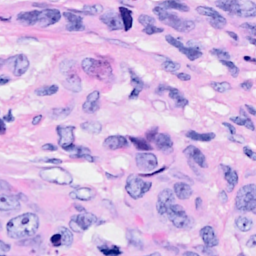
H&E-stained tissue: Breast